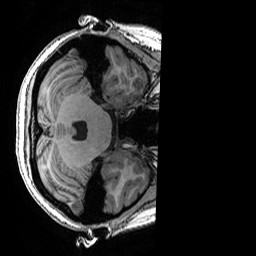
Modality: T1w
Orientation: axial
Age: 22
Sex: female
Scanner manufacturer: ge
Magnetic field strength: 3 T
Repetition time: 0.007 s
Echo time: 0.00342 s